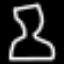
Label: hourglass